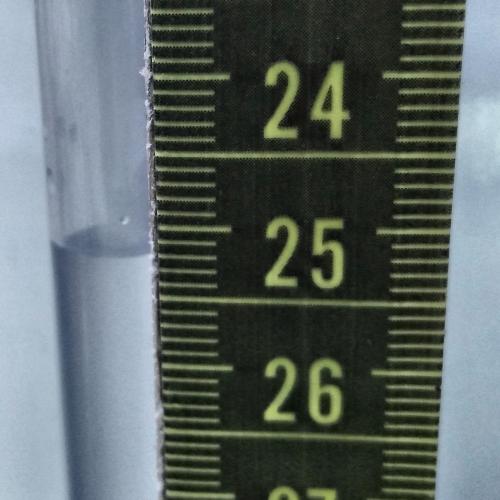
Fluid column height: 25.2 cm